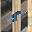
Label: 5